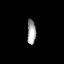
Tissue: prostate
Cell type: T cells
Senescence score: 0.3119
Nuclear area (px): 211
Mean DAPI intensity: 161.412